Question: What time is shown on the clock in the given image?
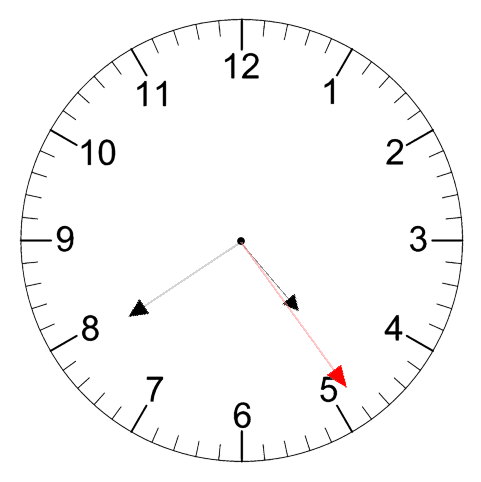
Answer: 04:39:24